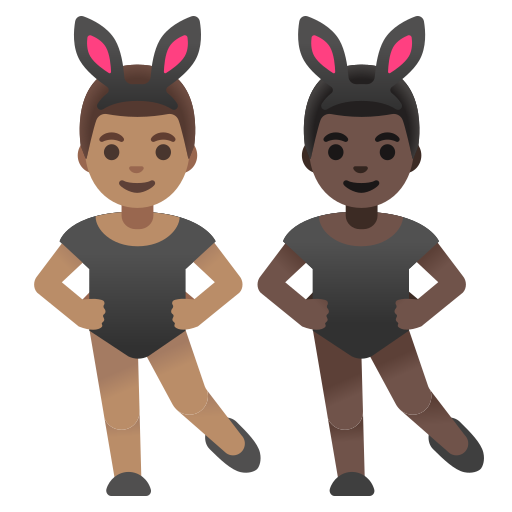
Emoji: 👨🏽‍🐰‍👨🏿